Question: I hope to create scroll view likes the attached image

it will not display the horizontal scroll bar, but display the arrow at top and bottom.
when user's mouse move over them, it will scroll and display more items
Is there any library/jquery extension can do this?
Welcome any comment
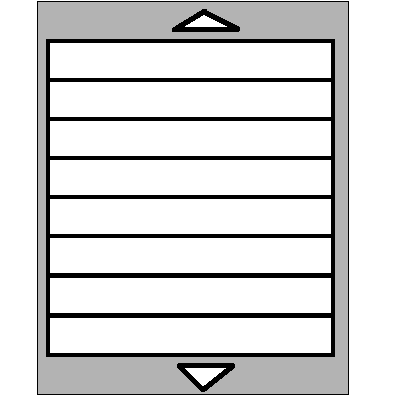
Answer: You can choose a library and easily achieve this.
<URL>
Here's the code for it ->
'''
<a href="#" class="prev"></a>
<div id="container">
<div class="items">
<div class="item"> Item 1 </div>
<div class="item"> Item 2 </div>
<div class="item"> Item 3 </div>
<div class="item"> Item 4 </div>
<div class="item"> Item 5 </div>
<div class="item"> Item 6 </div>
<div class="item"> Item 7 </div>
<div class="item"> Item 8 </div>
<div class="item"> Item 9 </div>
<div class="item"> Item 10 </div>
<div class="item"> Item 11 </div>
</div>
</div>
<a href="#" class="next"></a>
'''
Anything marked with must be there, everything else is optional.
'''
#container{
position:relative; /* required */
overflow:hidden; /* required */
height:400px; /* required */
width:180px; /* required */
margin:0px auto;
}
.items{
height:10000em;/* required */
width:180px; /* required */
position:absolute; /* required */
}
.item{
height:55px; /* required */
margin:10px 0;
border:1px solid #ddd;
}
'''
'''
$('#container').scrollable({'vertical' : 'true'});
'''
<URL>